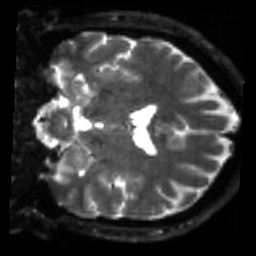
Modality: sbref
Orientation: coronal
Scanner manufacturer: siemens
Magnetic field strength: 3 T
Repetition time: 4 s
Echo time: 0.0594 s